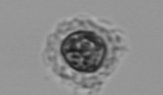
Label: Emiliania_huxleyi